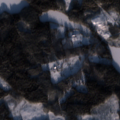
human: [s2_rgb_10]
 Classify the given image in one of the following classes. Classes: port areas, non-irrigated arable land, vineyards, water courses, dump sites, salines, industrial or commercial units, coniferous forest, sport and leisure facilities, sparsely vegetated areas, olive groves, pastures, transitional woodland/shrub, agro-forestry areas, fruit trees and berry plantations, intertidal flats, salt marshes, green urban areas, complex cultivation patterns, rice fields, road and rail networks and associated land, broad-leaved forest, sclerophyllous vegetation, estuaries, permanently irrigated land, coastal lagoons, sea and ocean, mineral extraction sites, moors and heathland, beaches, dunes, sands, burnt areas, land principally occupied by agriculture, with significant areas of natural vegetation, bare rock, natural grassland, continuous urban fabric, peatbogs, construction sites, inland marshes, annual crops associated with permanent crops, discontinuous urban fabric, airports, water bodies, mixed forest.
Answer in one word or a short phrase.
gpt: land principally occupied by agriculture, with significant areas of natural vegetation, coniferous forest, transitional woodland/shrub, water bodies